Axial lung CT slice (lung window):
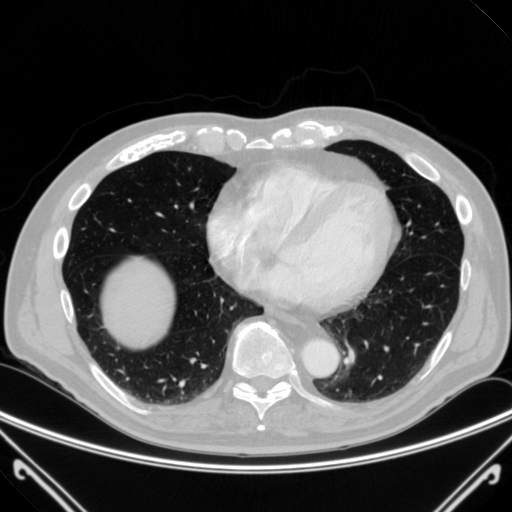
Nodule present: no